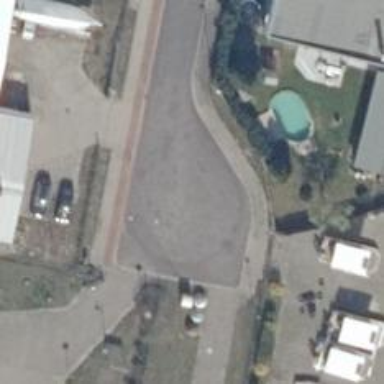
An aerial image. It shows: Turning circle on the road.